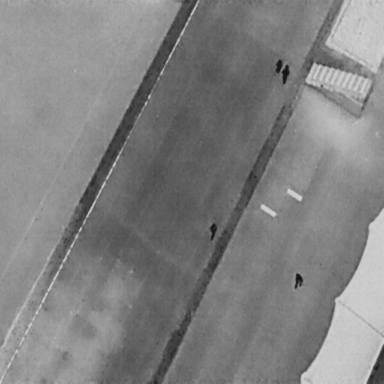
There are four People in the infrared image.